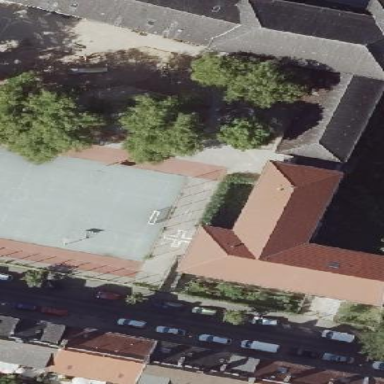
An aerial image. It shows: School building.